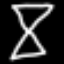
Label: hourglass